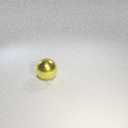
large yellow metal sphere